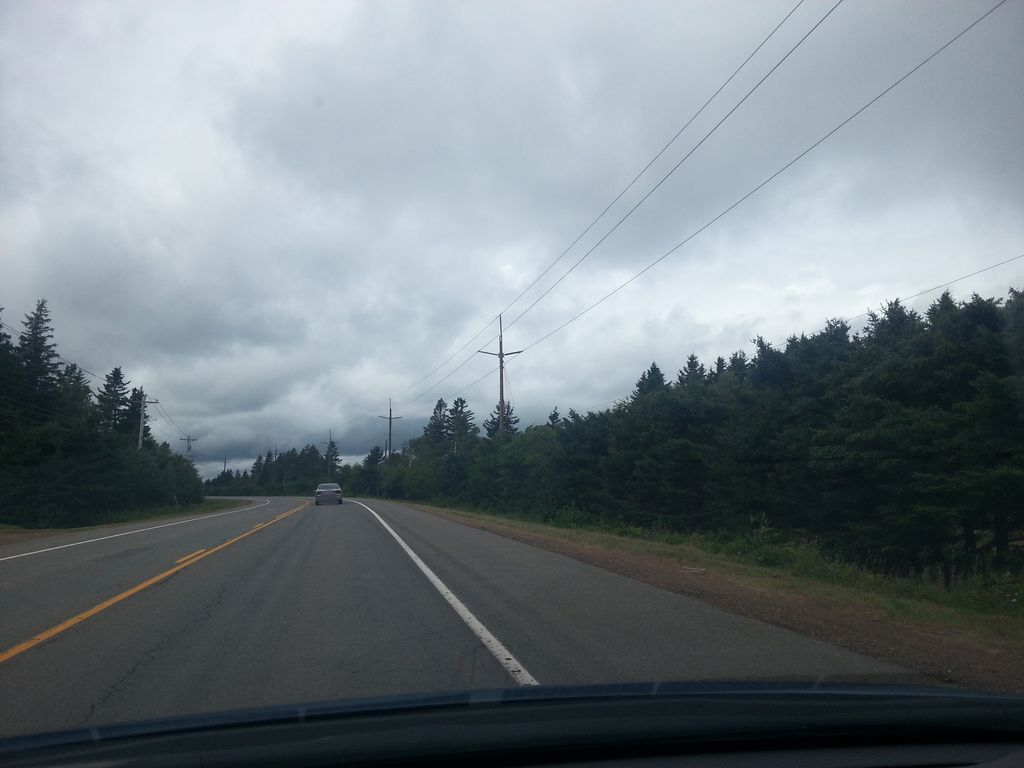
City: charlottetown